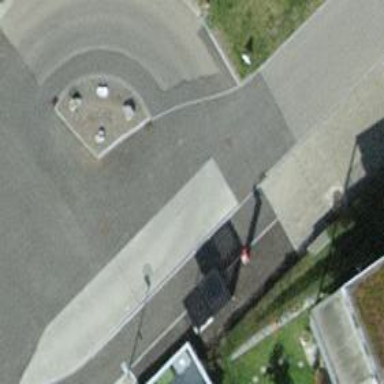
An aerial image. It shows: Bus stop with sheltered platform for public transport.